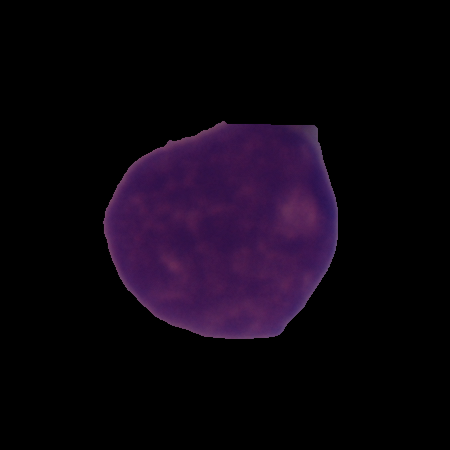
Label: cancer